Interaction volume radius: 5 \u00c5
Interaction volume height: 15 \u00c5
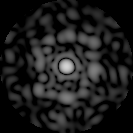
Disorder parameter: 0.8305